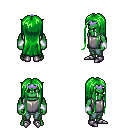
a pixel art fantasy rpg character, male body template, orc, green skin, steel chest armor, teal pants, green extra-long hairstyle, purple tiara, white cloth bracers, metal boots, four views (front, back, left, right), 2x2 character sprite sheet, small pixel art, hard edges, no anti-aliasing